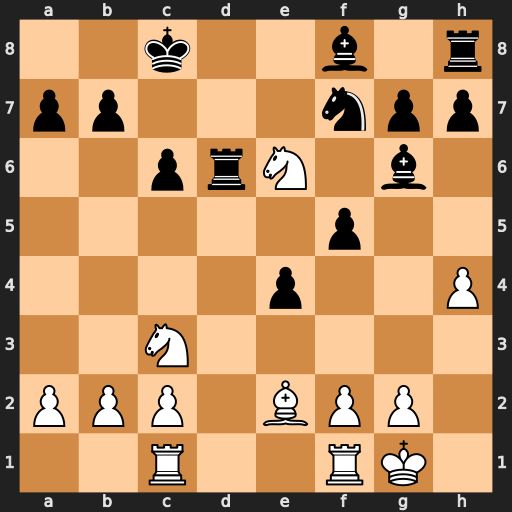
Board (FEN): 2k2b1r/pp3npp/2prN1b1/5p2/4p2P/2N5/PPP1BPP1/2R2RK1
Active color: w
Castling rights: -
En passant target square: -
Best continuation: Nxf8 Rxf8 h5 Bxh5 Bxh5